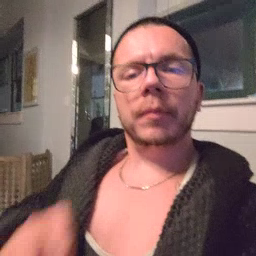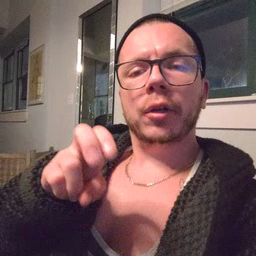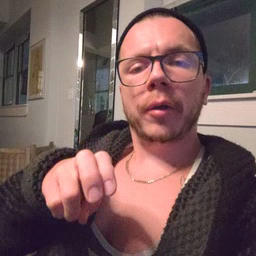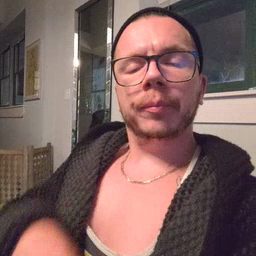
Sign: chair